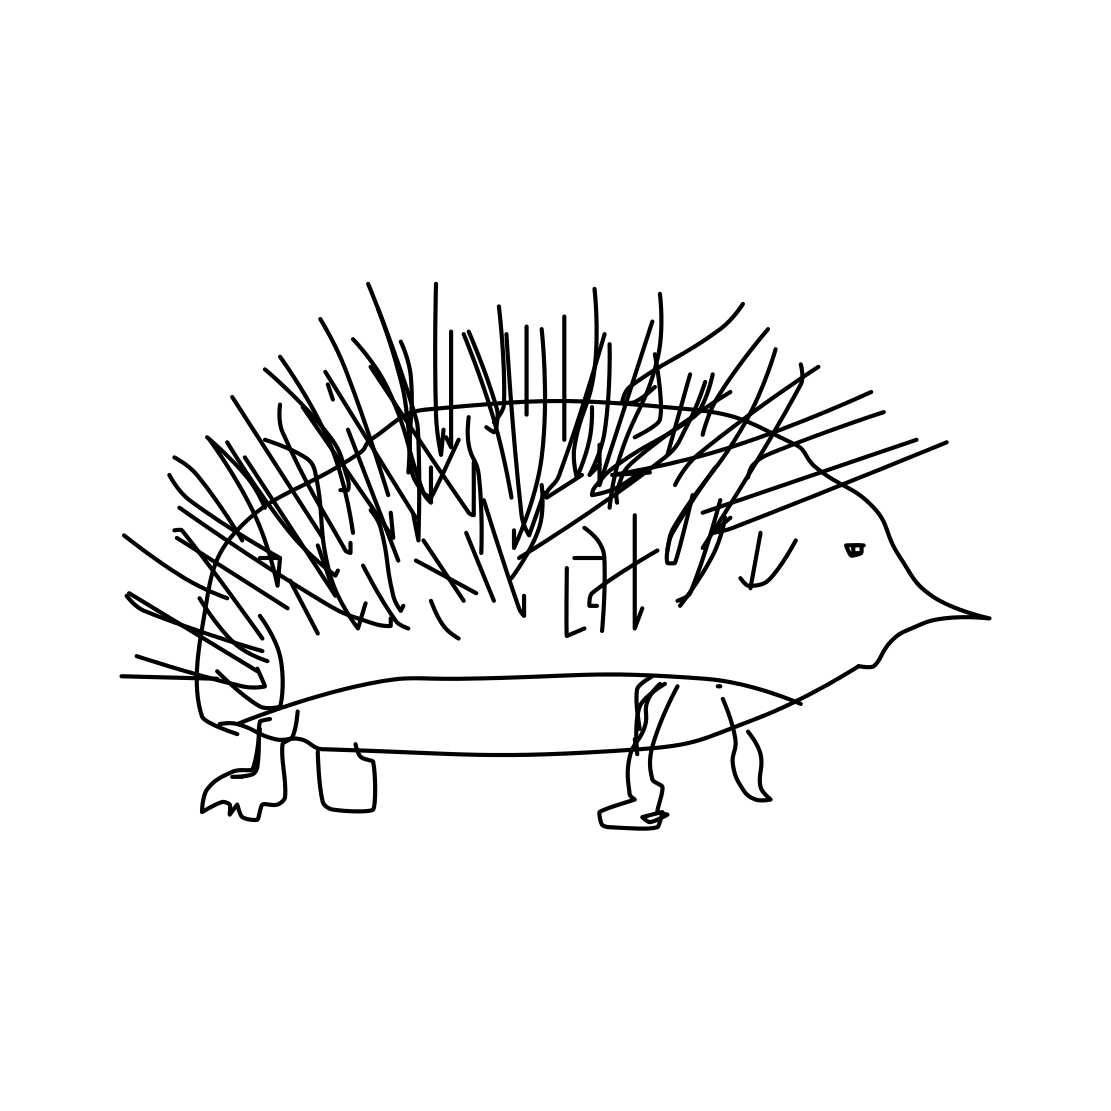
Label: hedgehog